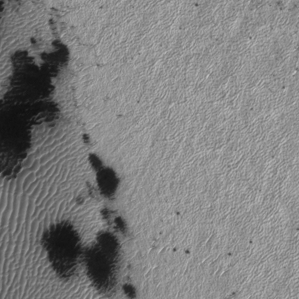
Label: frost